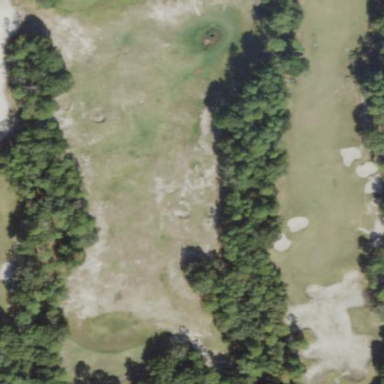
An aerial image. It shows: Ground level golf driving range.